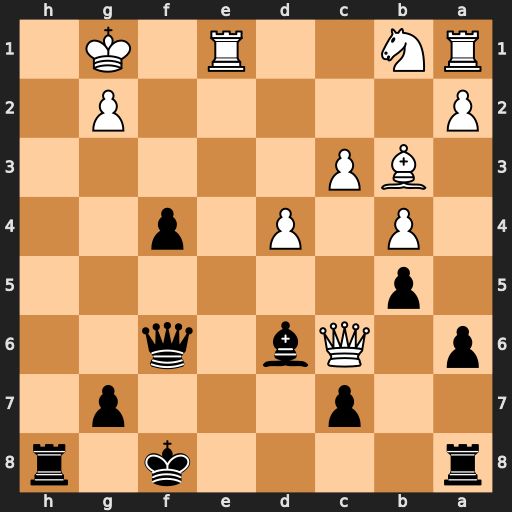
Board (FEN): r4k1r/2p3p1/p1Qb1q2/1p6/1P1P1p2/1BP5/P5P1/RN2R1K1
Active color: b
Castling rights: -
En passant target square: -
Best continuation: Rh1+ Kf2 Qh4+